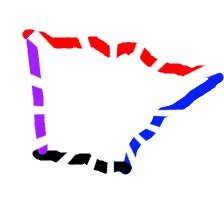
Shape: trapezoid